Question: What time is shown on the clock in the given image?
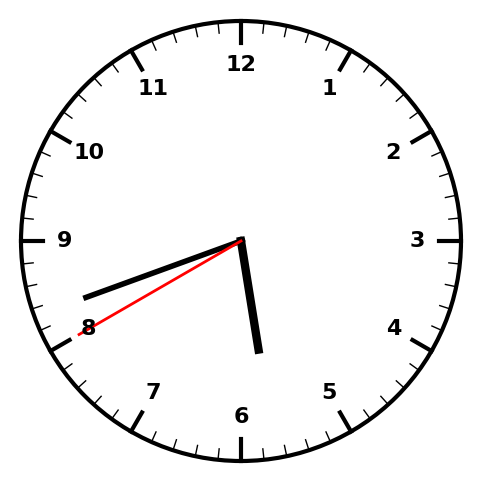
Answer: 05:41:40